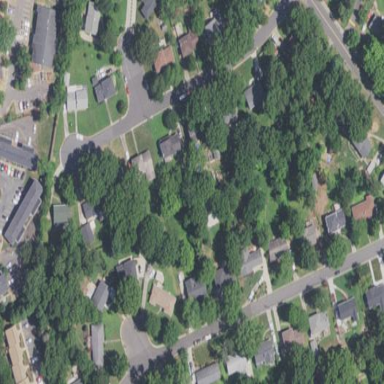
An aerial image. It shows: This residential area consists of single-family homes.